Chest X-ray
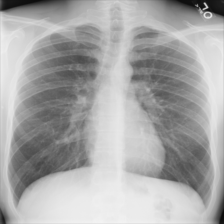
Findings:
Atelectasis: negative
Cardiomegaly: negative
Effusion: negative
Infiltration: negative
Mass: negative
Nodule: negative
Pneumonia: negative
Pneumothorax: negative
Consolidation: negative
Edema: negative
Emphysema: negative
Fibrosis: negative
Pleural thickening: negative
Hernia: negative